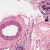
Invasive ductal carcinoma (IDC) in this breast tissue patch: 1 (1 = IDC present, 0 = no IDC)